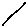
Label: line